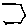
Label: hexagon